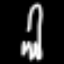
Label: fork